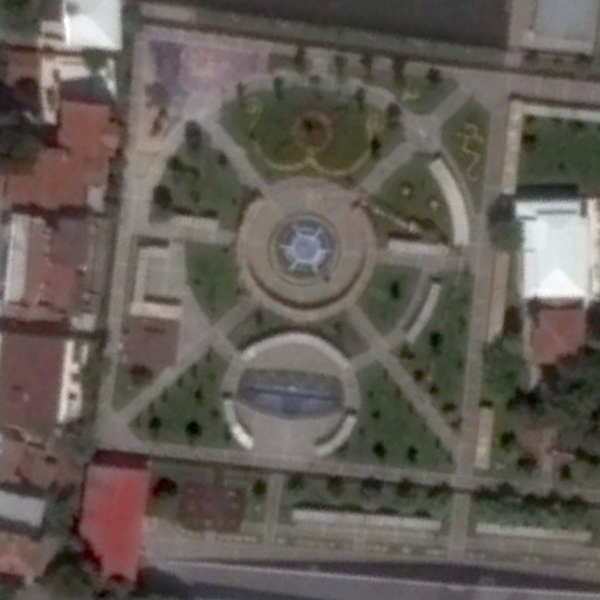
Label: Square